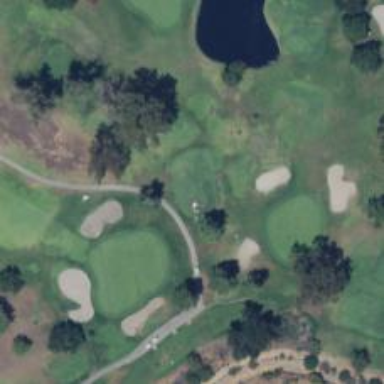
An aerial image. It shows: Golf tee.